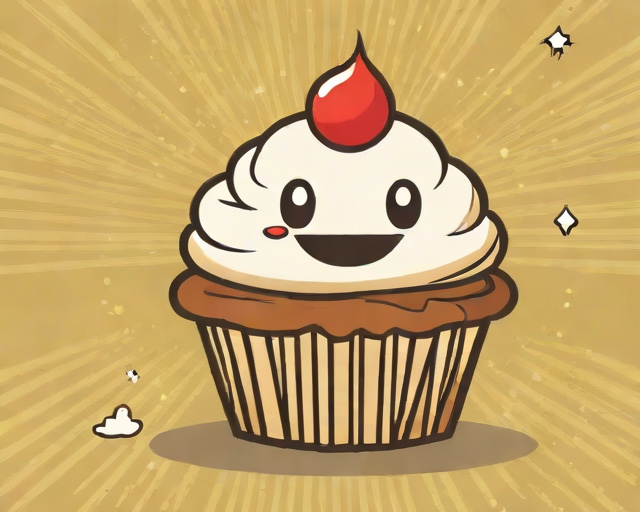
Category: Birthday